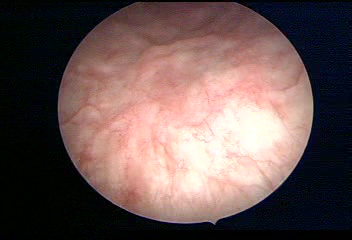
Modality: WLC
Class: Normal mucosa
Bladder cancer association: No